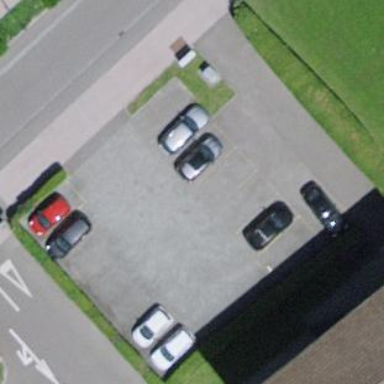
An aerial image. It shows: Parking area with surface.